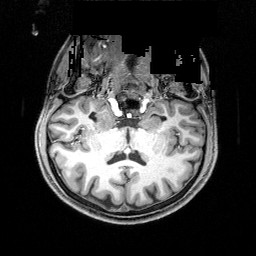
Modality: T1w
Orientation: sagittal
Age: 29
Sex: female
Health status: healthy